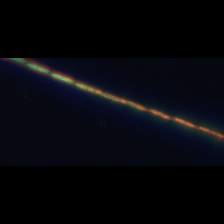
Taxon: Psuedo-nitzschia
Group: Diatoms